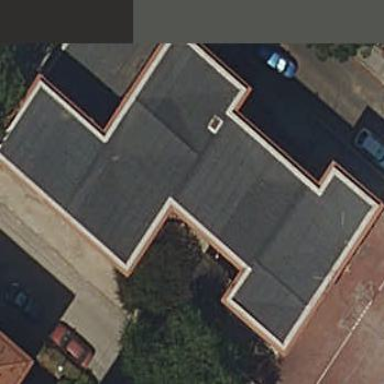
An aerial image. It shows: Building.